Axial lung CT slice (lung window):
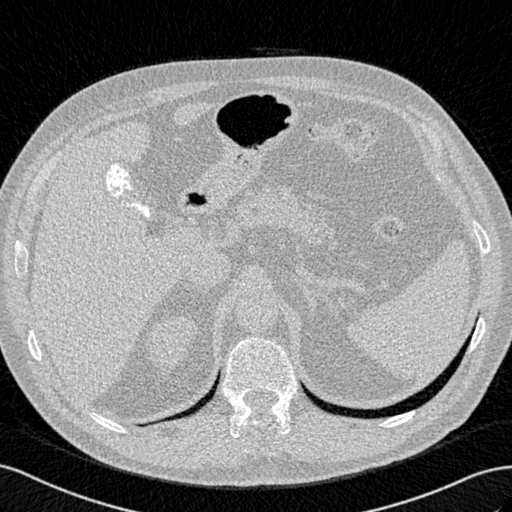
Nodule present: no